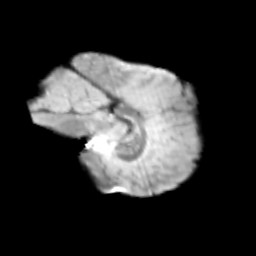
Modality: T2w
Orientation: sagittal
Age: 11
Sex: female
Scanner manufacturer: siemens
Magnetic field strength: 3 T
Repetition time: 3.8 s
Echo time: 0.07 s